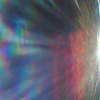
Label: sunburn